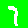
Digit: 7